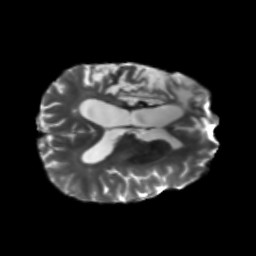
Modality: T2w
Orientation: axial
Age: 56
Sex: male
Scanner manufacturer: siemens
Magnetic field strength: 3 T
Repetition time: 5.47 s
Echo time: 0.0854 s